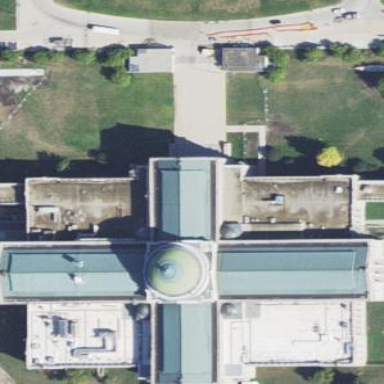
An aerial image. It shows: Museum building.